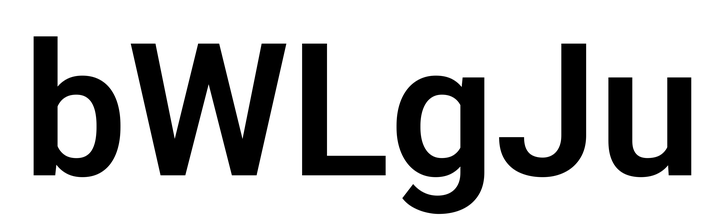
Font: Roboto_SemiBold